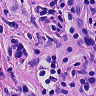
Metastatic tissue present: yes